Field crop: maize
Growth stage: 1
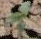
Species: datura